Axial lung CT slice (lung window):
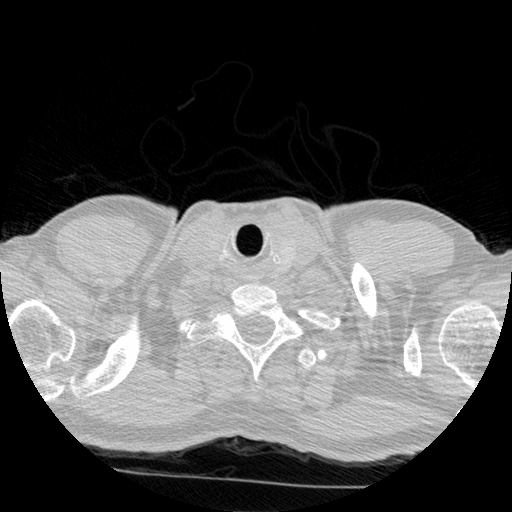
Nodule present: no